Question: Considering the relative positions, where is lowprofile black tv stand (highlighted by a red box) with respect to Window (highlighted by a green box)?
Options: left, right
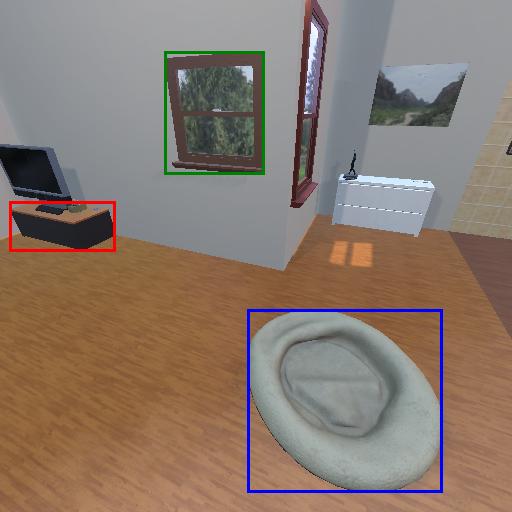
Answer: left